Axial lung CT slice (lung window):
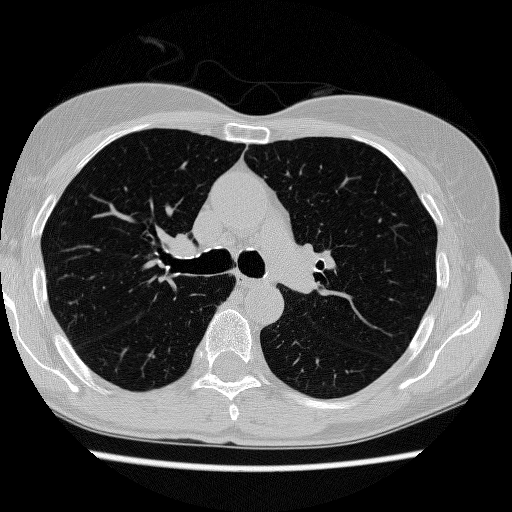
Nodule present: no